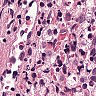
Metastatic tissue present: yes